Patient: sex F, age 37
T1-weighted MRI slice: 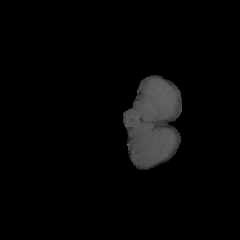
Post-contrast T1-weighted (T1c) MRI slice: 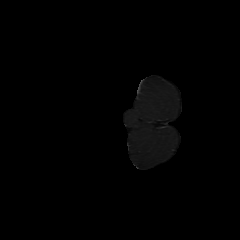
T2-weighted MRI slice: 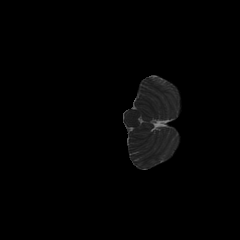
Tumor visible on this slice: no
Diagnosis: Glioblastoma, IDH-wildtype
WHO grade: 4